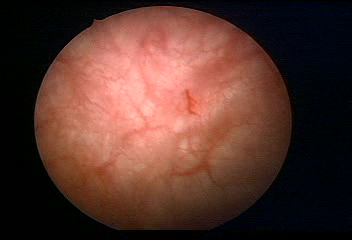
Modality: WLC
Class: Normal mucosa
Bladder cancer association: No